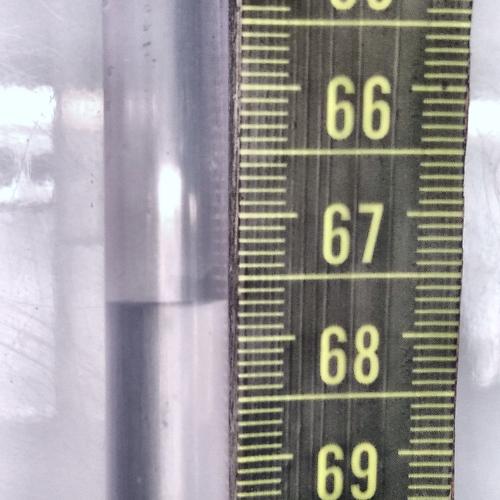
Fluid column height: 67.7 cm